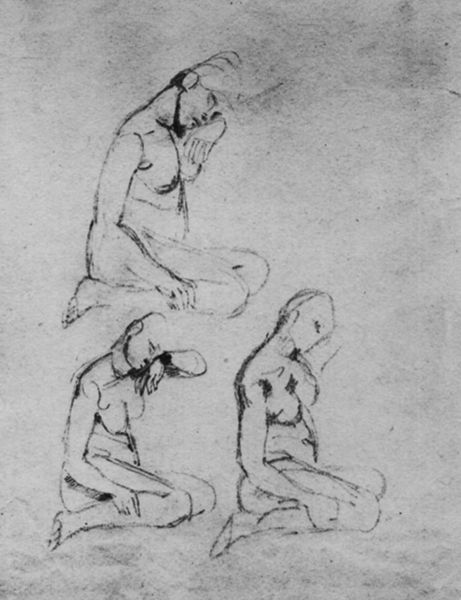
Titel: Massaker von Chios, Studienblatt
Künstler: Eugène Delacroix
Institution: Lanciepce
Schlagwörter: akt, hand, körper, nackt, schlaf, akte, menschen, mädchen, sitzen, brust, busen, frau, ohr, skizze, zeichnung, arm, augen, trauer, sitzend, drei, beine, kauern, studie, bauch, knie, knien, stilisiert, bleistift, entwurf, studien, geometrisch, angewinkelt, knieend, kniend, entwürfe, skizzen, zeichnungen, armhaltung, studienblatt, körperhaltungen, fraunkörper, geomertisiert